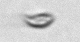
Label: Cryptophyta